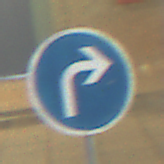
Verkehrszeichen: VorgeschriebeneFahrtrichtungRechts
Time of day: MorningAfternoon
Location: Roofed (Special)
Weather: NotSpecified
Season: NotSpecified
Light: Artificial